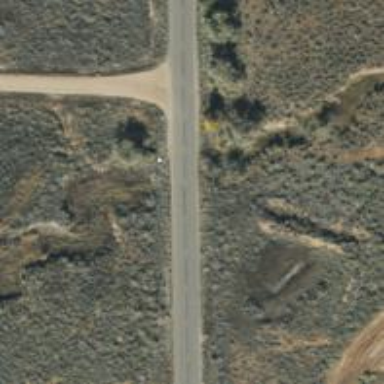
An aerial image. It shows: Tertiary road.